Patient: sex F, age 56
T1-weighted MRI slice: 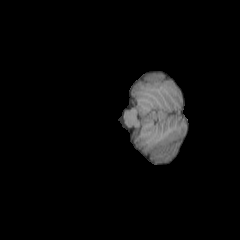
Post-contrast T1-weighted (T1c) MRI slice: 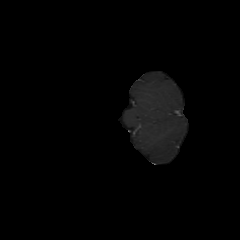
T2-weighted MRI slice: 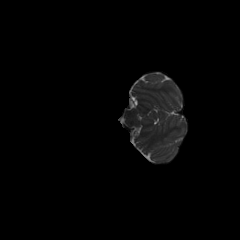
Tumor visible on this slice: no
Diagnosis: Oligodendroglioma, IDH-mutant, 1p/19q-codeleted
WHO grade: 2